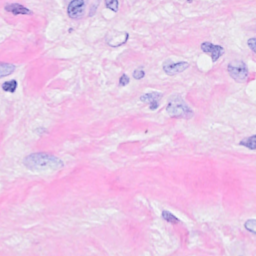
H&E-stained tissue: Breast